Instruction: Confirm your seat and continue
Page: seats
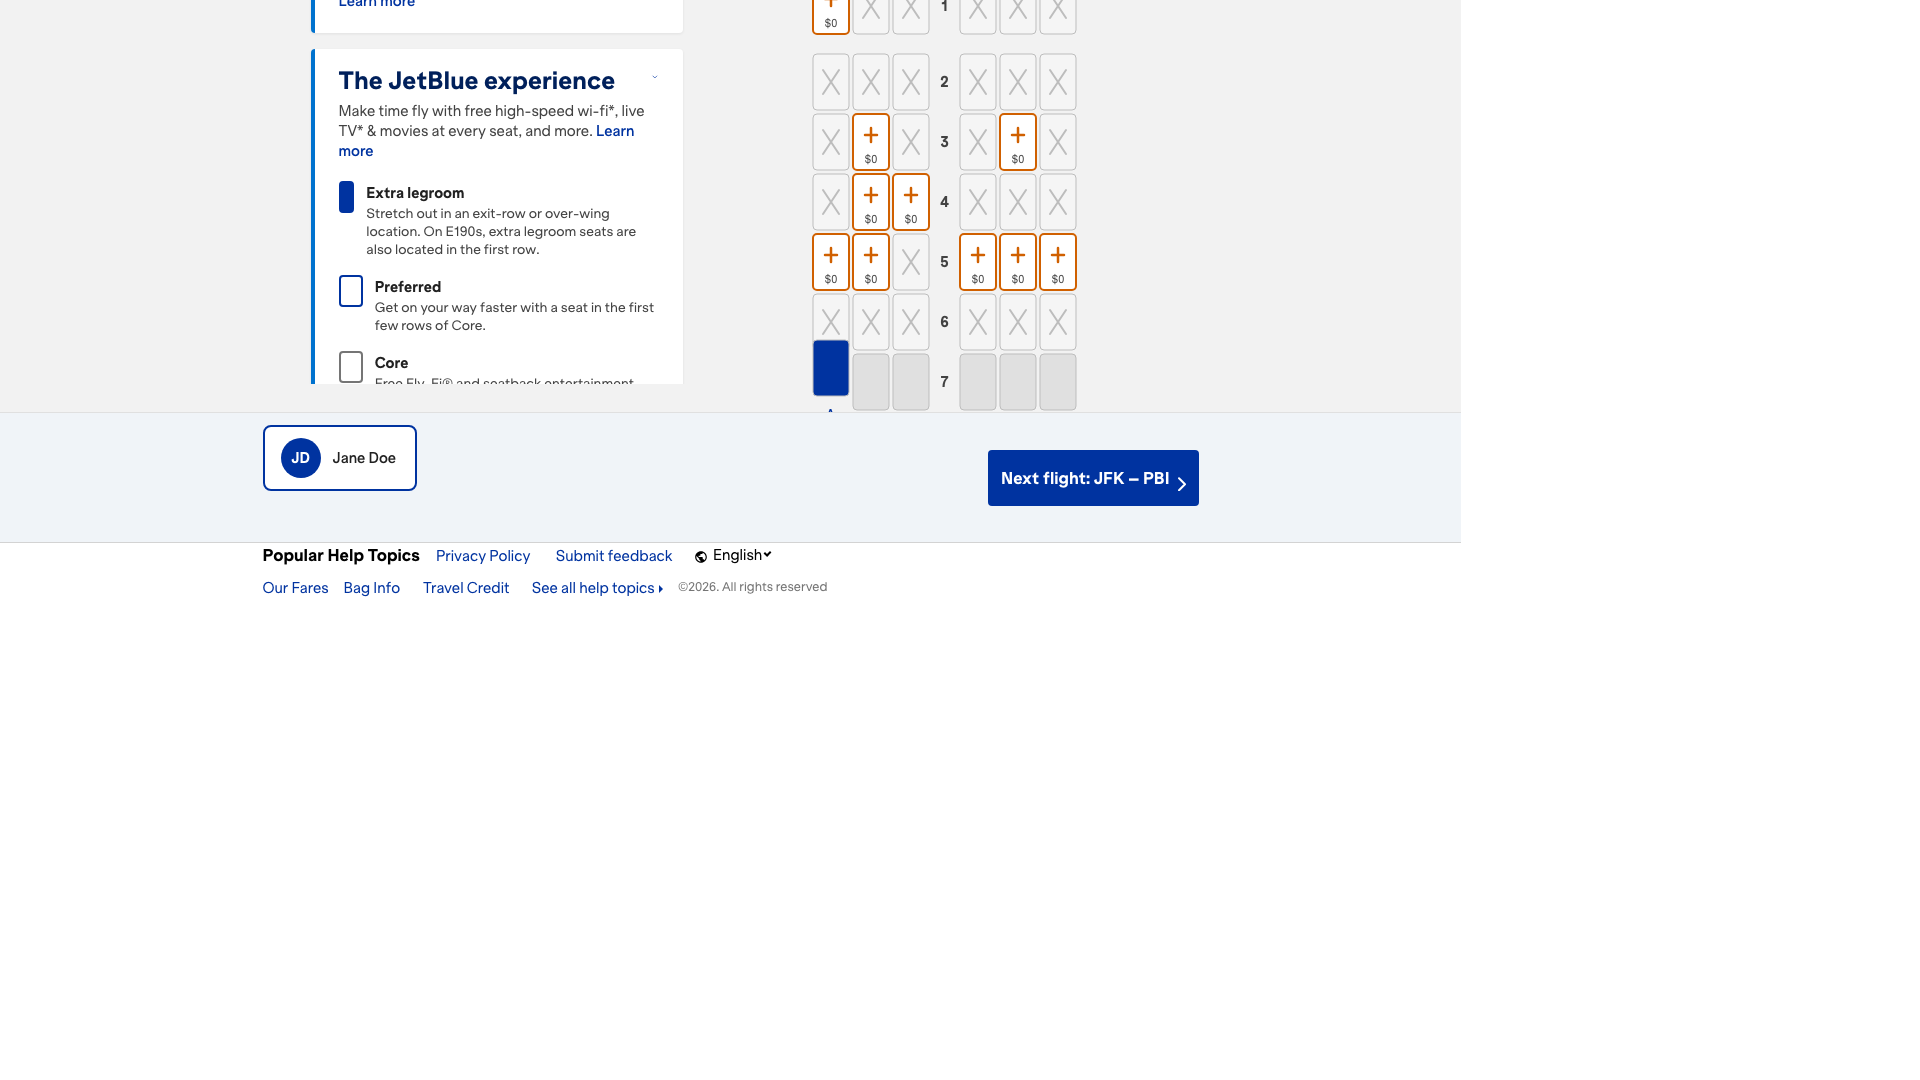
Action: click